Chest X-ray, AP view. Patient: 59 years old, sex M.
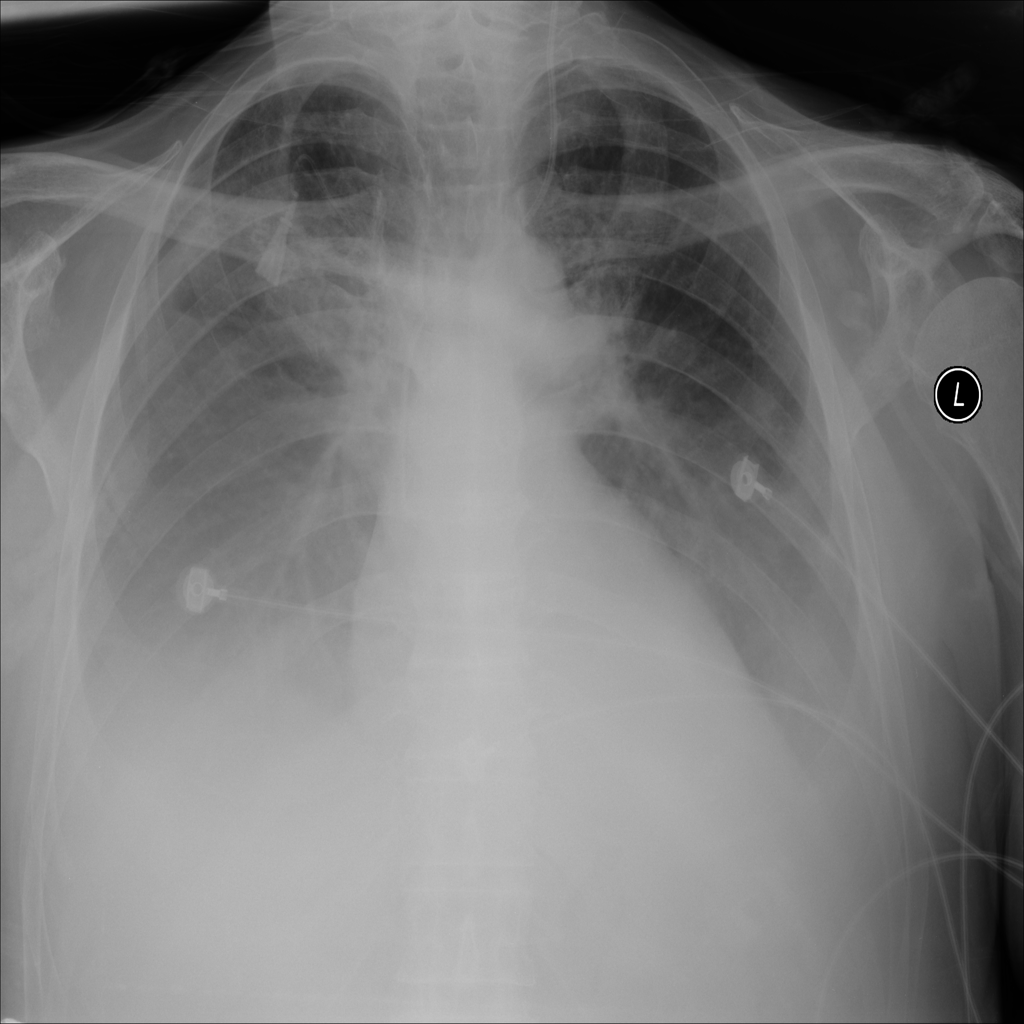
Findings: No Finding